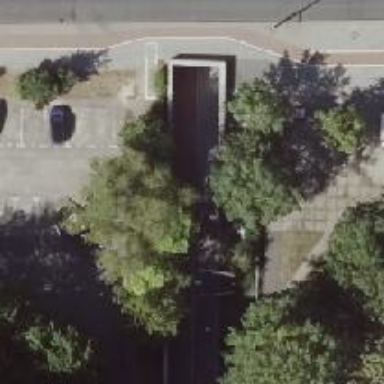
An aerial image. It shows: Asphalt path with concrete cycleway and footway surfaces.